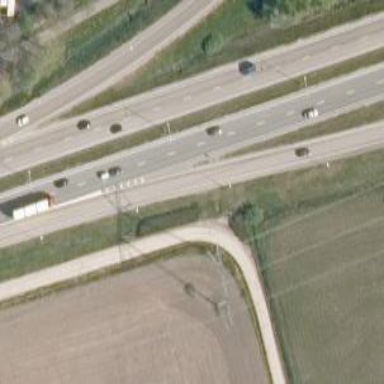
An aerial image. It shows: Asphalt road classified as trunk highway.